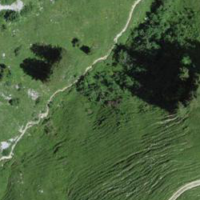
EUNIS habitat code: 23
Species observed at this site:
Astrantia major
Caltha palustris